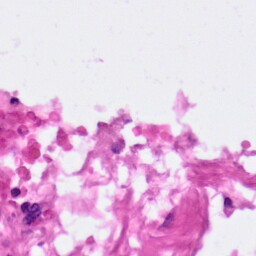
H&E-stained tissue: Pancreatic